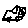
Label: car